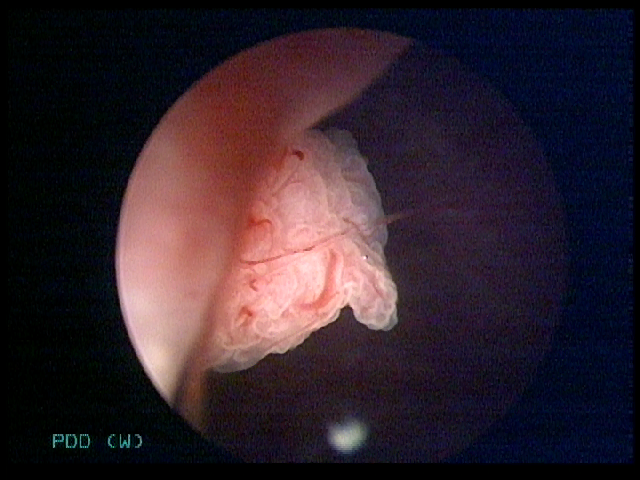
Modality: WLC
Class: Malignant
Subclass: LowGradePapillary
Lesion: Multifocal
Multifocal: 2 to 7
Stage: Ta
Morphology: Papillary
Bladder cancer association: Yes